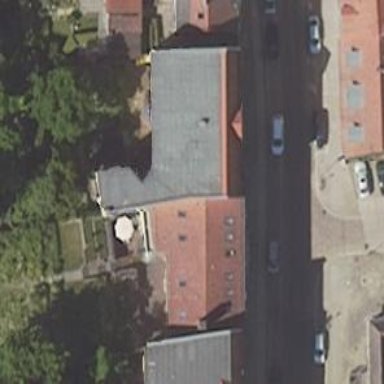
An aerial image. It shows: Saltbox-shaped roof distinguishes these apartments.